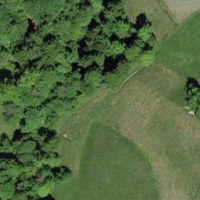
EUNIS habitat code: 41
Species observed at this site:
Silene dioica